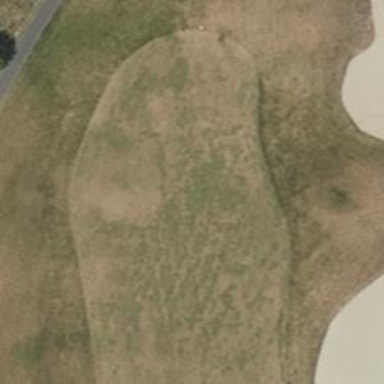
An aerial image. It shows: Golf hole.